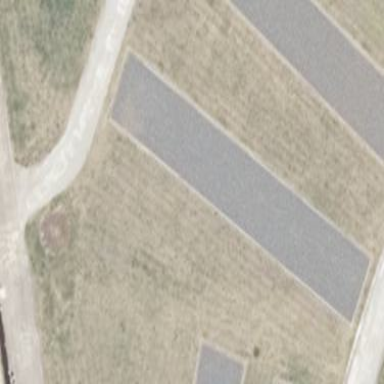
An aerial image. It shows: Gravel path leading to historic barrack building.